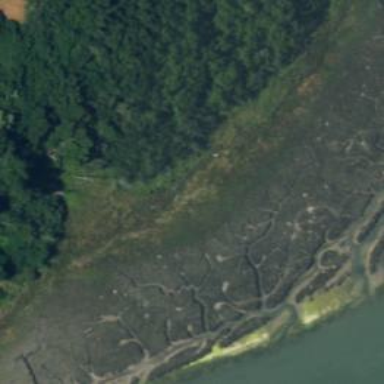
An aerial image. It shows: Saltmarsh wetland with tidal influence.